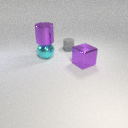
large cyan metal sphere in front of small gray rubber cylinder